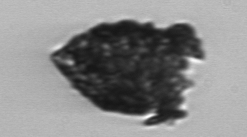
Label: Tintinnopsis